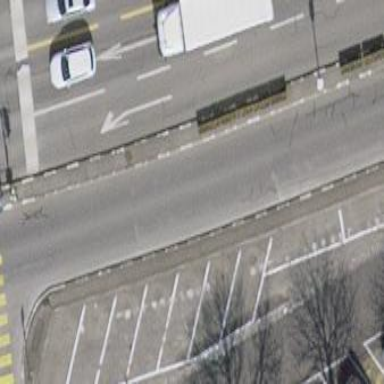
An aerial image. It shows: Parking area with surface.